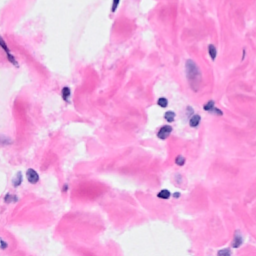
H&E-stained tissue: Breast